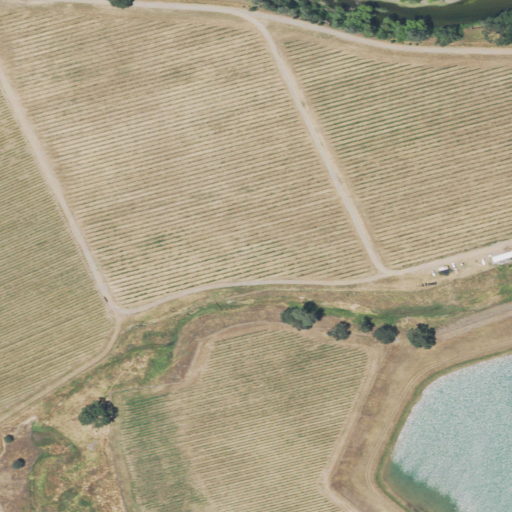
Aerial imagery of depression(s) in California named Big Basin containing cultivated crops, grassland, open water, woody wetlands, shrub, herbaceous wetlands, and open development